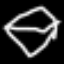
Label: diamond